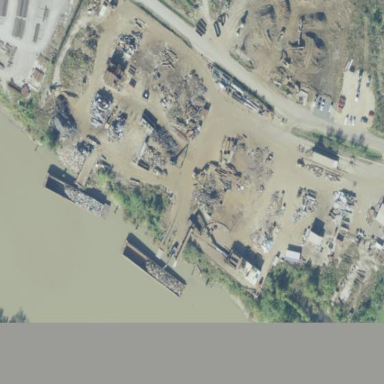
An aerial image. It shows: Industrial area designated as scrap yard.